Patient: sex F, age 54
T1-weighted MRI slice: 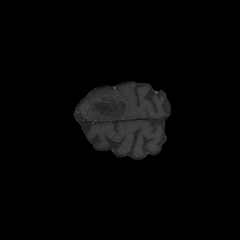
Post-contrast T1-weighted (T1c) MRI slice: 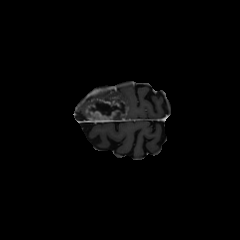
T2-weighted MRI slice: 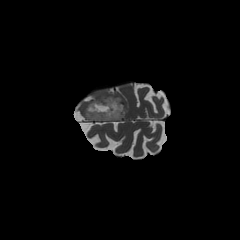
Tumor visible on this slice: yes
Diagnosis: Glioblastoma, IDH-wildtype
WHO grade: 4